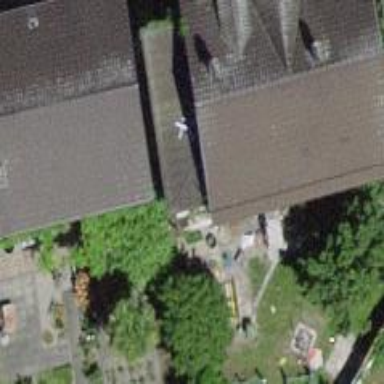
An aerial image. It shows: Building with gabled roof made of roof tiles.